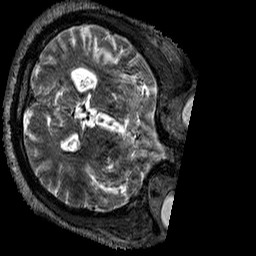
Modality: T2w
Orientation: axial
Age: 42
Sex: male
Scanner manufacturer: siemens
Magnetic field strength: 3 T
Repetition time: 3.2 s
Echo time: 0.567 s